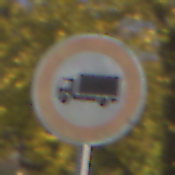
Verkehrszeichen: VerbotFuerKraftfahrzeugeUeberDreiKommaFuenfTonnen
Umgebung: Outdoor, Urban
Tageszeit: SunriseSunset
Wetter: PartlyCloudy
Licht: Natural
Jahreszeit: Autumn
Kontrast: HighContrast